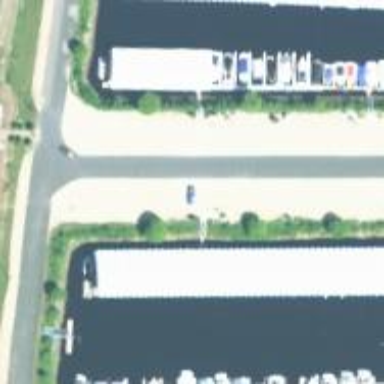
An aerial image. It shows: Pier with mooring facilities.